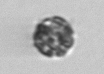
Label: coccolithophorid